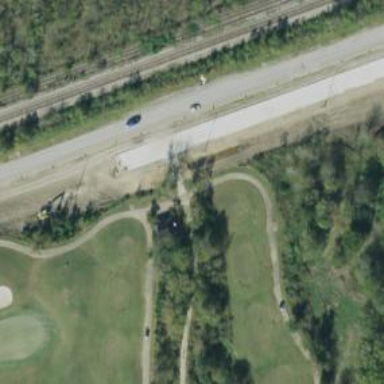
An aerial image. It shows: Path used for both walking and golf.